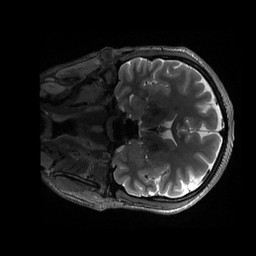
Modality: T2w
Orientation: coronal
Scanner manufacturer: siemens
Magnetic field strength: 3 T
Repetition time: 3.2 s
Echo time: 0.564 s